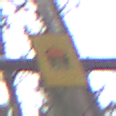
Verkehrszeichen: FahrzeugeMitWassergefaehrdenderLadungOhnePfeilsymbol
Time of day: Midday
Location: Outdoor (Nature)
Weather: Overcast
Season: Autumn
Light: Natural